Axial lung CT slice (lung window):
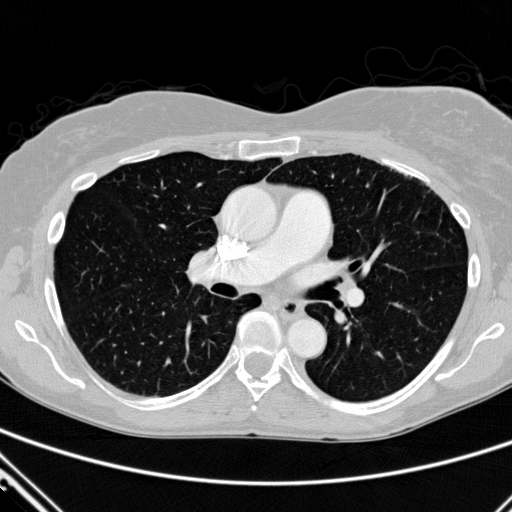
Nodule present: no